Question: Note: This question has been completely re-organized due to so many down votes.
I am displaying a UITableViewController using NSFetchedResults with core data.
It displays fine, but when I push a new view controller and the user uses the back button to navigate back to the UITableView its crashes with that error.
I have been battling this for weeks and have not figured out why. I can tell that its likely related to memory management but I cant find it anywhere.
Using Instruments-Zombies I found out that in fact it was crashing on CoreData -'prepareResultsForResultsSet'. See image

Here is the code from my FetchedResultsController
'''
- (NSFetchedResultsController *)fetchedResultsController {
NSManagedObjectContext *thecontext;
thecontext = [(Logix_AppDelegate *)[[UIApplication sharedApplication] delegate] managedObjectContext];
if (fetchedResultsController != nil) {
return fetchedResultsController;
}
NSFetchRequest *fetchRequest = [[NSFetchRequest alloc] init];
NSEntityDescription *entity = [NSEntityDescription entityForName:@"TimeOff" inManagedObjectContext:thecontext];
[fetchRequest setEntity:entity];
NSSortDescriptor *sort = [[NSSortDescriptor alloc] initWithKey:@"timeOffStartDate" ascending:NO];
[fetchRequest setSortDescriptors:[NSArray arrayWithObject:sort]];
[fetchRequest setFetchBatchSize:20];
NSFetchedResultsController *theFetchedResultsController = [[NSFetchedResultsController alloc] initWithFetchRequest:fetchRequest managedObjectContext:thecontext sectionNameKeyPath: @"timeOffType" cacheName:nil];
self.fetchedResultsController = theFetchedResultsController;
fetchedResultsController.delegate = self;
[sort release];
[fetchRequest release];
[theFetchedResultsController release];
return fetchedResultsController;
}
'''
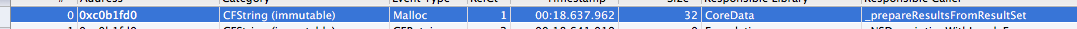
Answer: Can you copy/paste the actual error from Xcode? And backtrace of where the crash happens, if any?
You definitely should not be 'autorelease'ing the object returned by '+imageNamed:'; that object is already autoreleased.
---
Your comment:
> iVacationTimeApp[47892:19d03]
There is your answer. You have an overreleased object. May be the 'image', might be something else. Turn on Zombie detection in Instruments and run again.